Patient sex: M
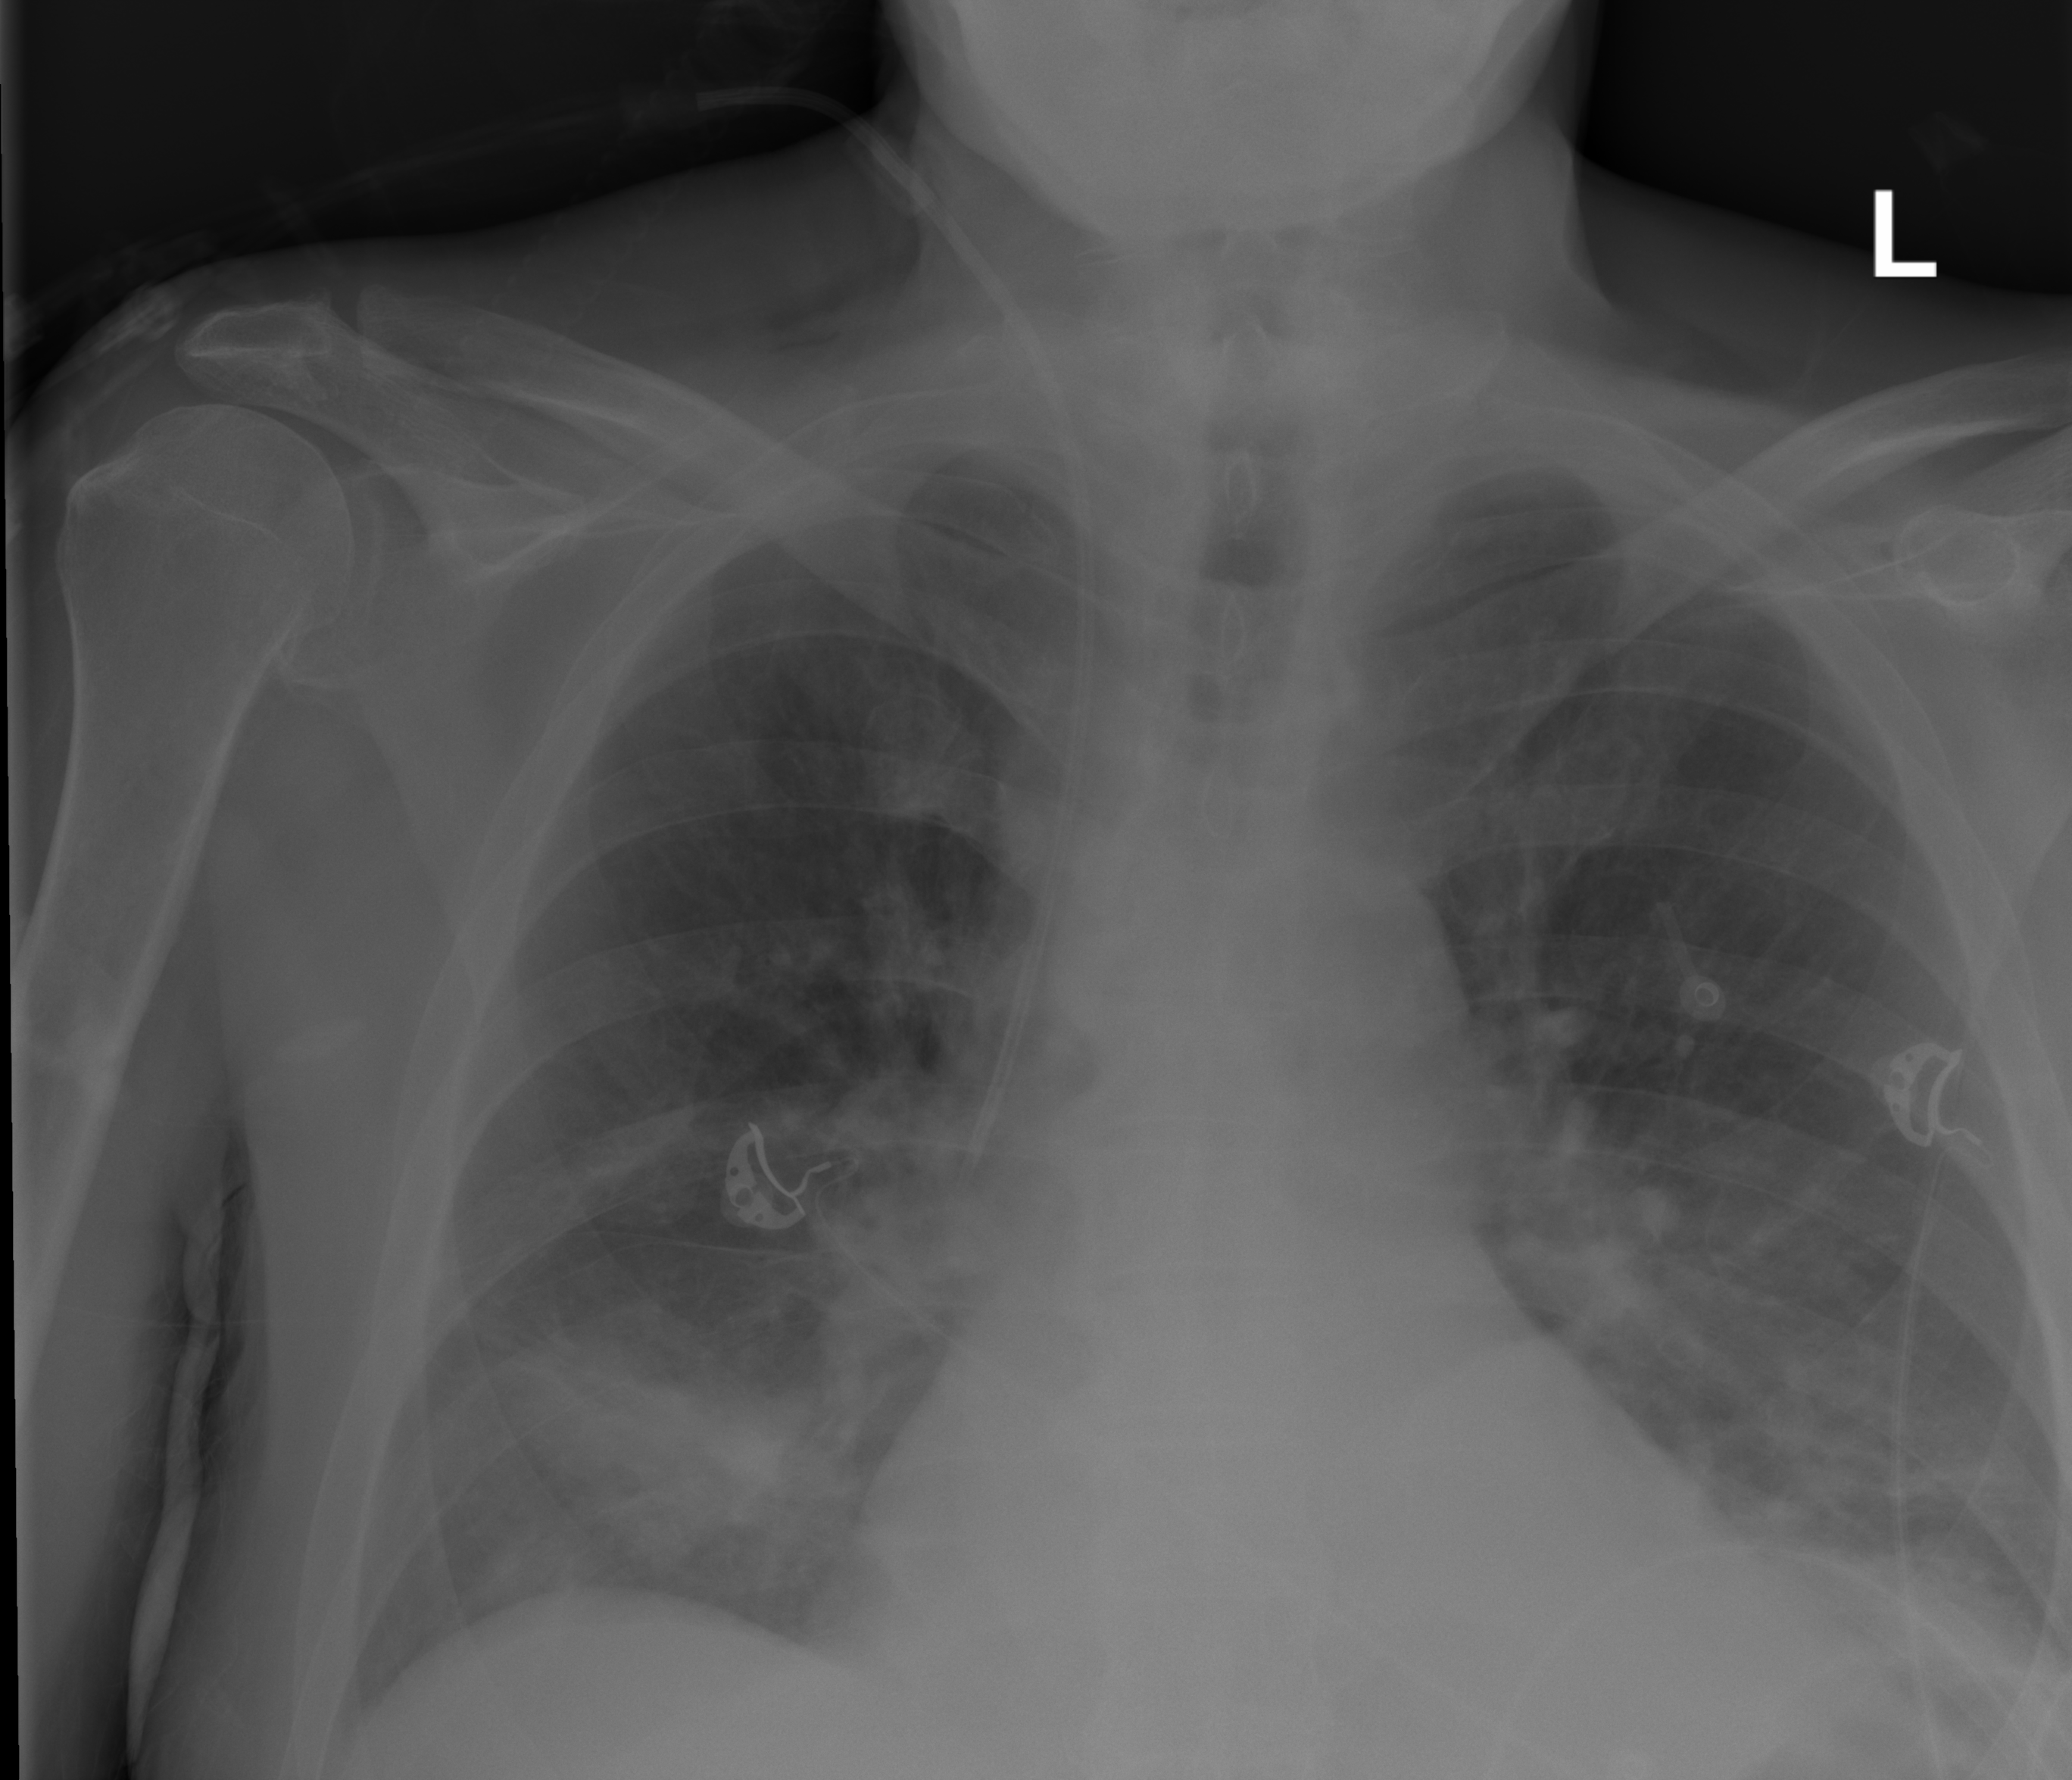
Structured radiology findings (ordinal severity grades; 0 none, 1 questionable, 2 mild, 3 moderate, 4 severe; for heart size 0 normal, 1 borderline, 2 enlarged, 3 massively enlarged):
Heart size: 1
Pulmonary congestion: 2
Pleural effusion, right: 0
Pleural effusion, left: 2
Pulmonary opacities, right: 2
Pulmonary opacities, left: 0
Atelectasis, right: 3
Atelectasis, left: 2